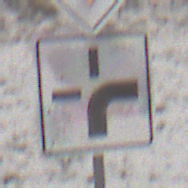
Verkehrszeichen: VerlaufVorfahrtsstrasse3
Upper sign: Vorfahrtsstrasse
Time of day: Midday
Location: Outdoor (Nature)
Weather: Overcast
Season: Winter
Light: Natural